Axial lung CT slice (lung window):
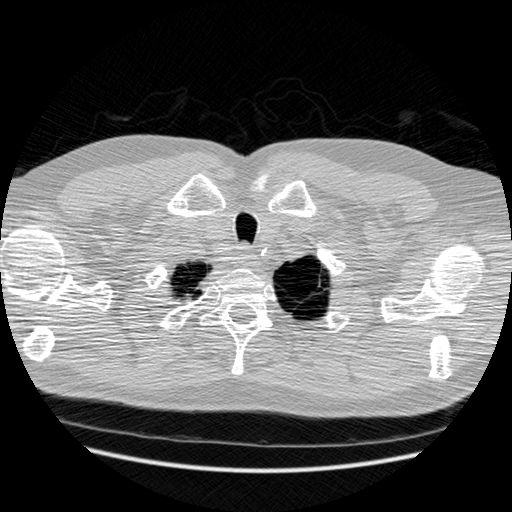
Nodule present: no